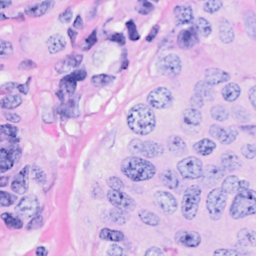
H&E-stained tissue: Breast